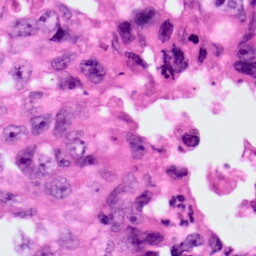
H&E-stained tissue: Lung